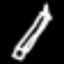
Label: pencil